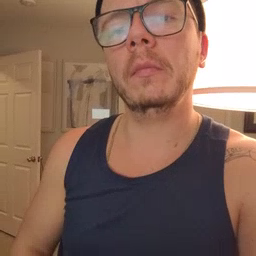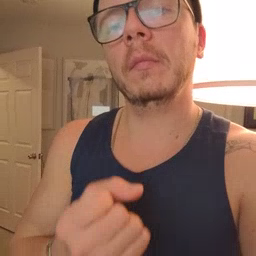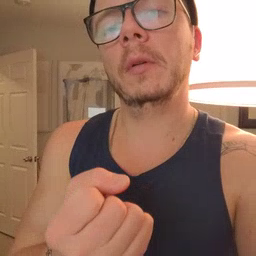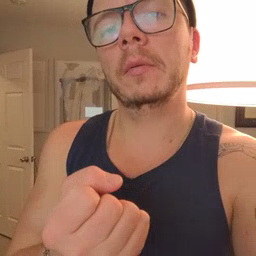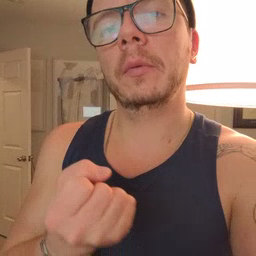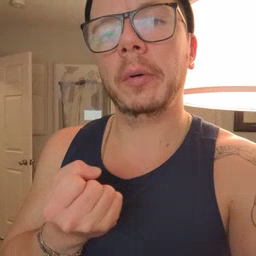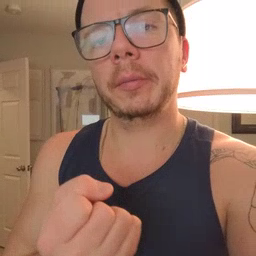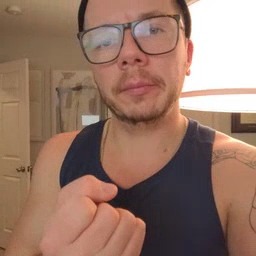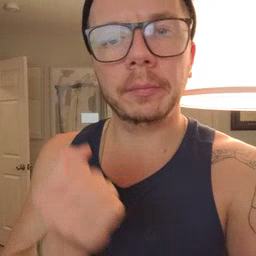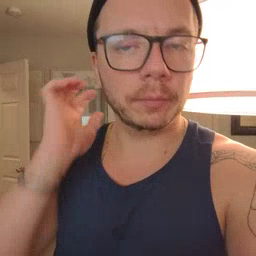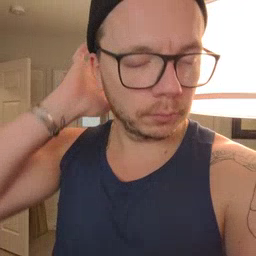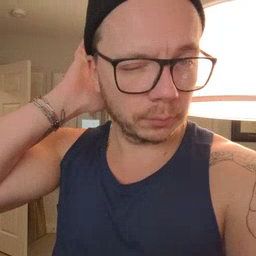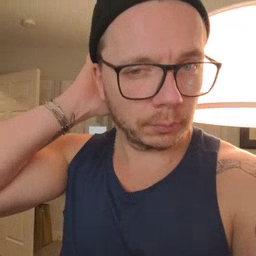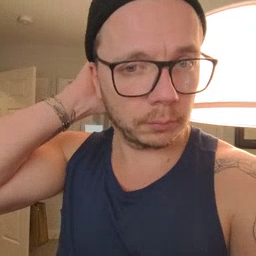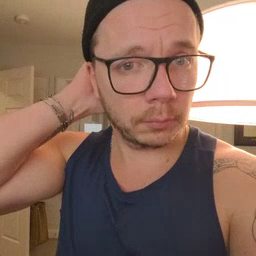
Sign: drawer